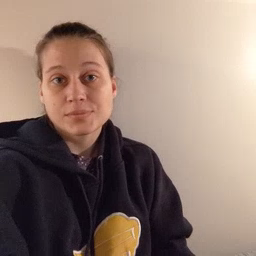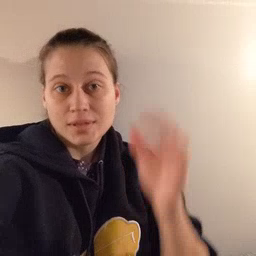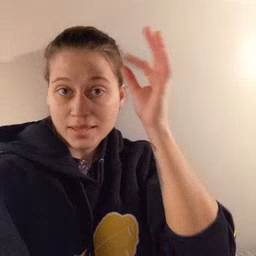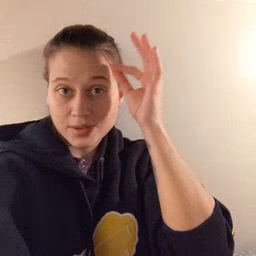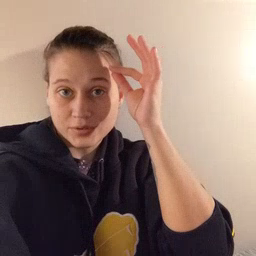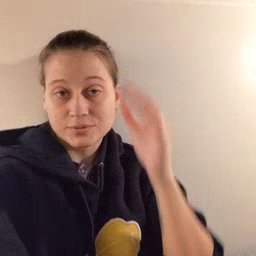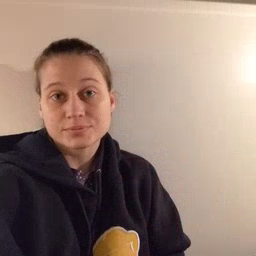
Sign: hair